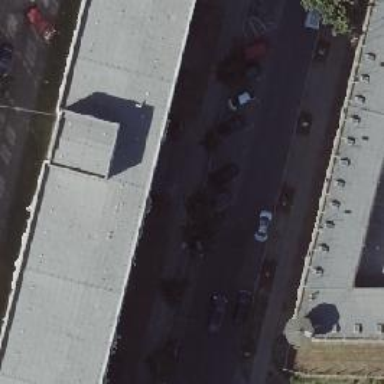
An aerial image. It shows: Industrial building.